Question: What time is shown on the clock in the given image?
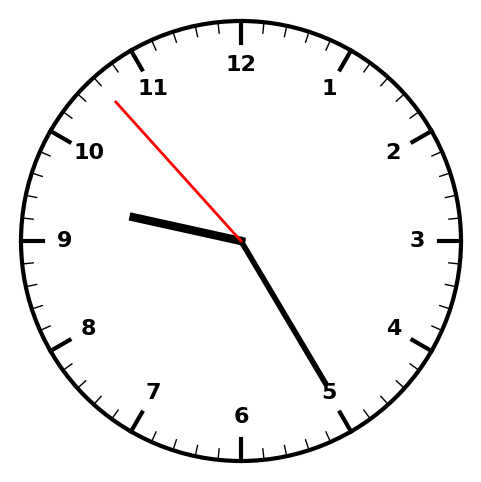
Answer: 09:24:53